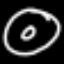
Label: donut